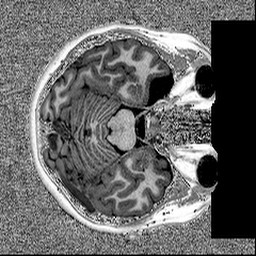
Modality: MP2RAGE
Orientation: axial
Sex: female